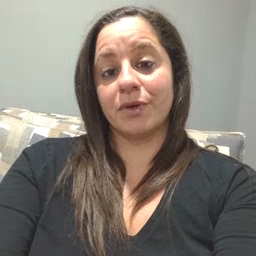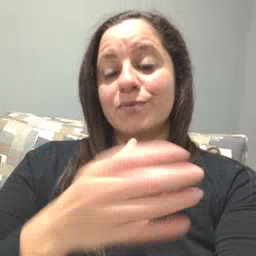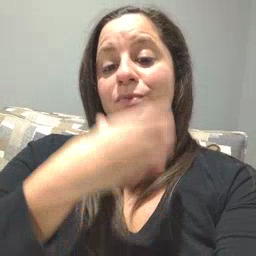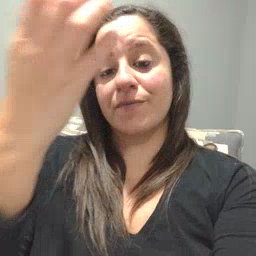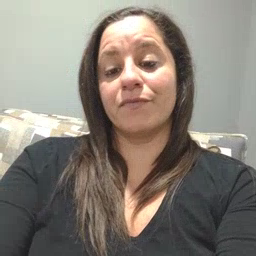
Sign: giraffe